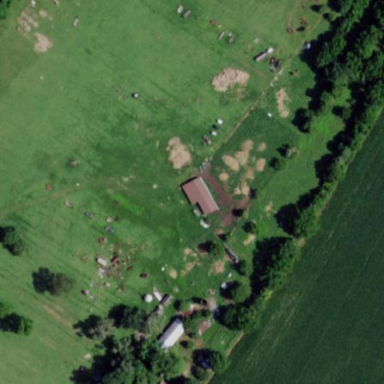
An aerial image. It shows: Farmyard area.